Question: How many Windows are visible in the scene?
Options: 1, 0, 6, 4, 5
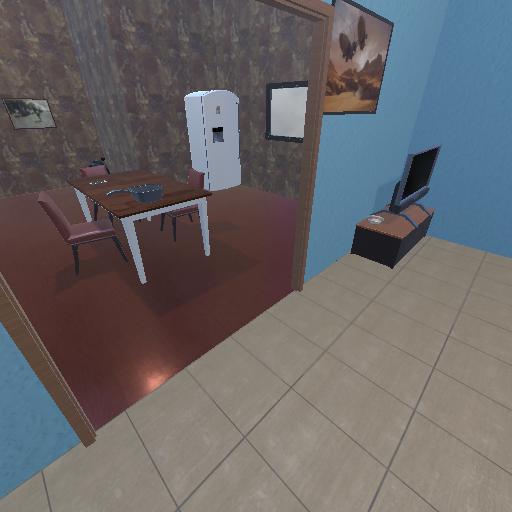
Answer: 1